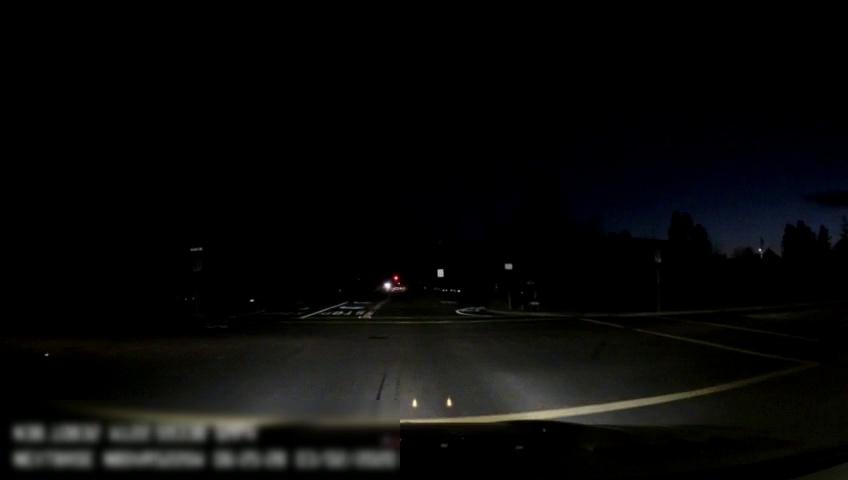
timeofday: Night
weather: Other
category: Drivable Space
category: Lanes | Alternate Lane
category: Lanes | Current Lane
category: Lanes | Alternate Lane